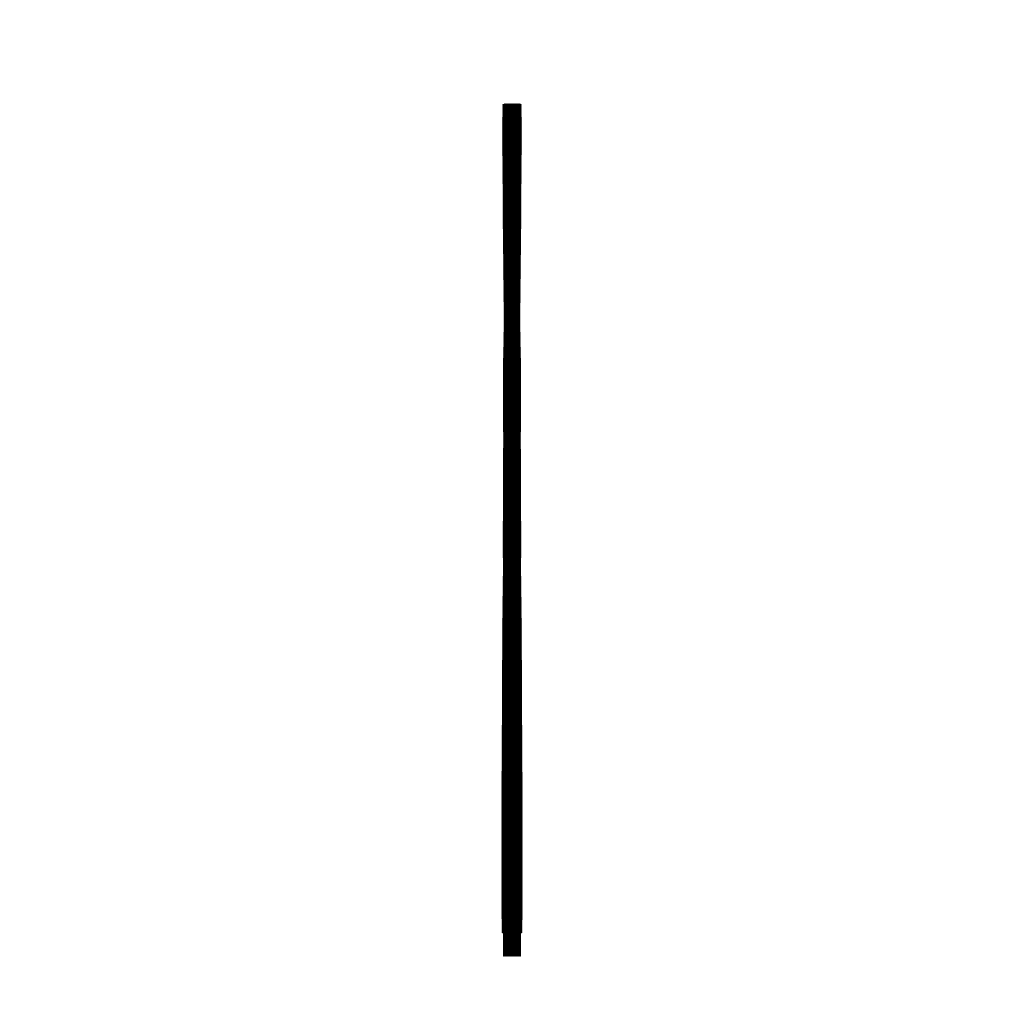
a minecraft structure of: Renamon bad low quality